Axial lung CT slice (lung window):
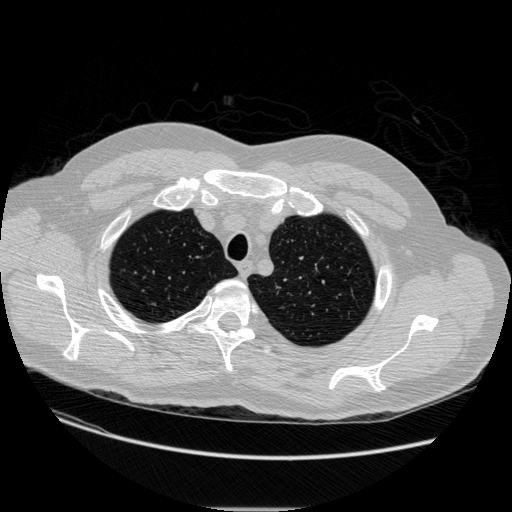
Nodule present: no